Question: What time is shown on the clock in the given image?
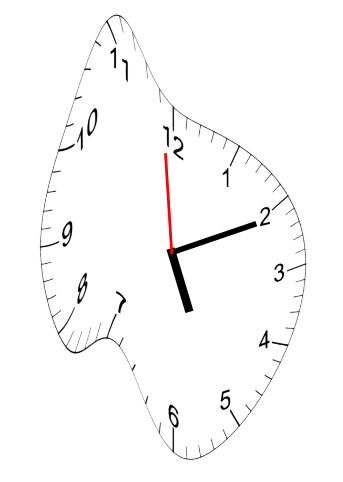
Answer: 05:10:59